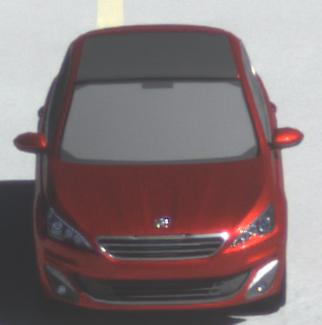
Make: Peugeot
Model: 308 VTi 82
Detailed model: 308 (II)
Model produced from: 2013/09
Model produced until: 2014/11
Doors: 5
Color: red
Road condition: dry road
Daytime: midday
Contrast: high contrast